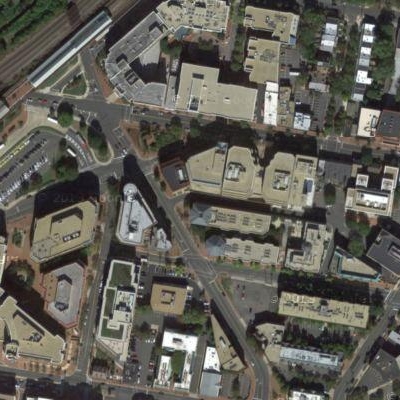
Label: cIndustry